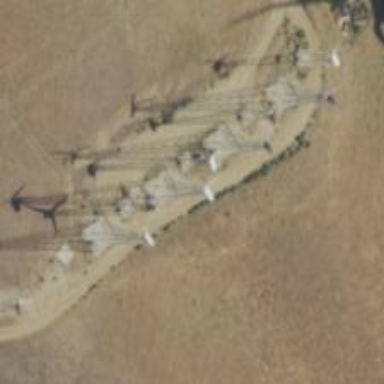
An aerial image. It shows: Wind power generator with wind turbines.